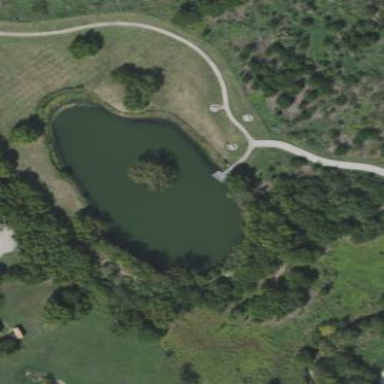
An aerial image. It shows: Serene pond surrounded by nature.